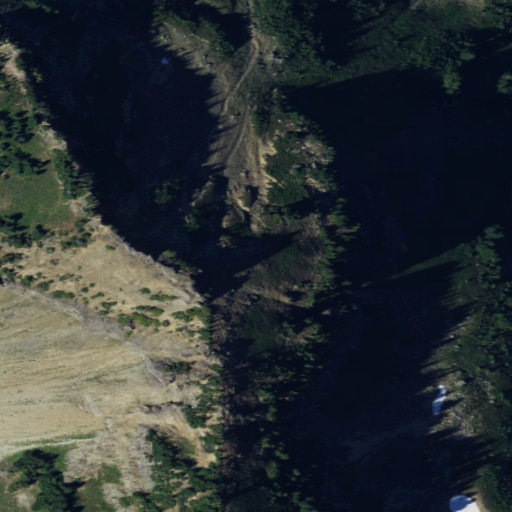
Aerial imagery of mountain in Washington named Naches Peak containing shrub, evergreen forest, barren land, and grassland